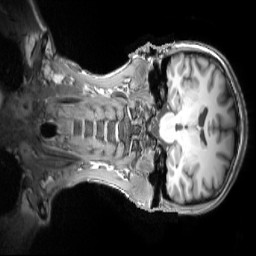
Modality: T1w
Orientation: coronal
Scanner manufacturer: siemens
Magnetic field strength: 3 T
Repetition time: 2.3 s
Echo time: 0.0033 s